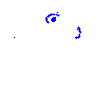
Particle: kaon